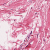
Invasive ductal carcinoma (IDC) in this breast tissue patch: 0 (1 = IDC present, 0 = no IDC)